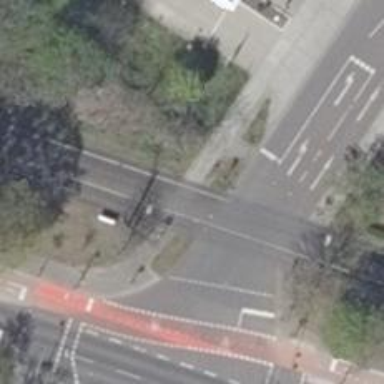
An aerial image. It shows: Tram crossing with traffic signals.